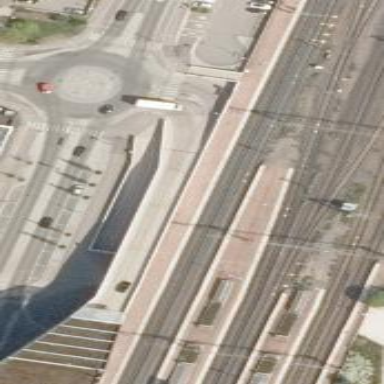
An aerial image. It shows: Paved public transport platform at railway station.